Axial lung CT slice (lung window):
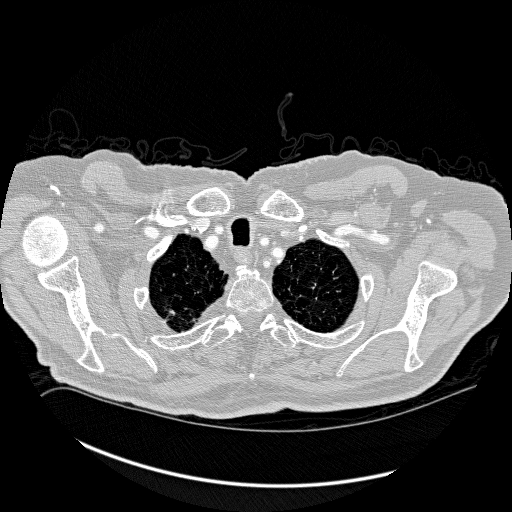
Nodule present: no